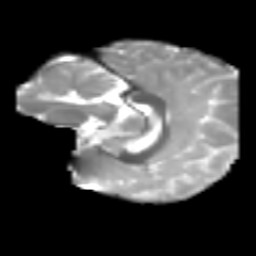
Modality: T2w
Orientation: sagittal
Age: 6
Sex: female
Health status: healthy